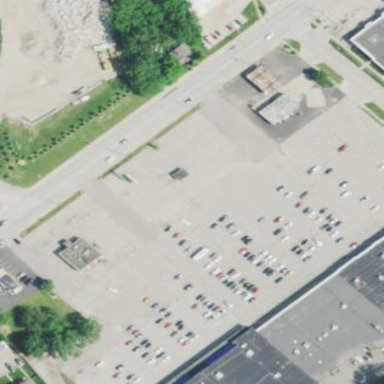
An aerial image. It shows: Retail area.